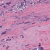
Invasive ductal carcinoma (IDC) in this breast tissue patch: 1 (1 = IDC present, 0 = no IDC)